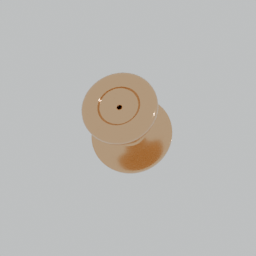
Label: mechanical